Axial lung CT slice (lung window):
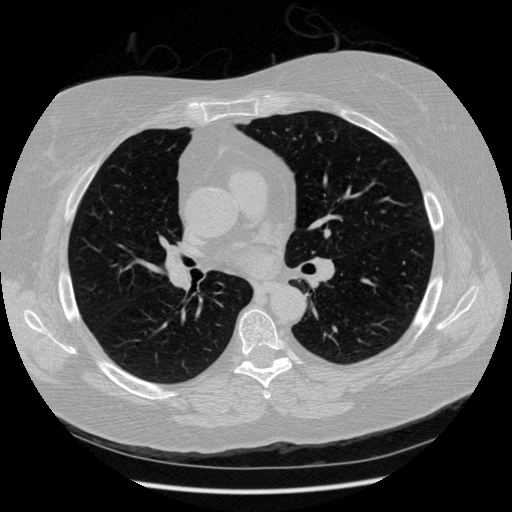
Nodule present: no